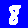
Digit: 8